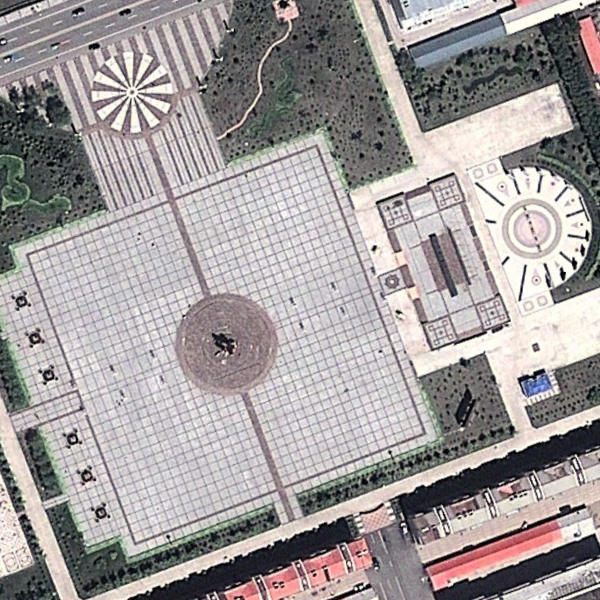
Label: Square